Field crop: maize
Growth stage: 2
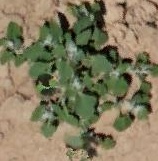
Species: chenopodium